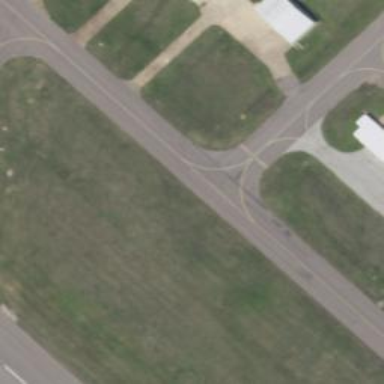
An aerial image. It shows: Image of taxiway at airport.